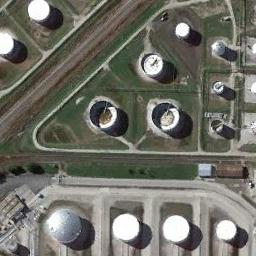
Label: storage tanks